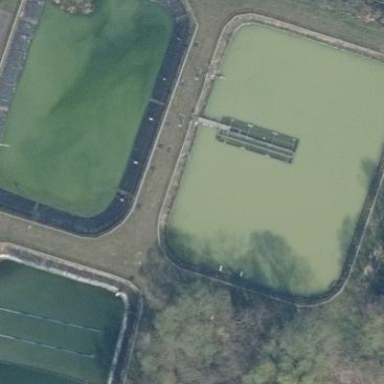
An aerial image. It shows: Body of wastewater.